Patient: sex F, age 55
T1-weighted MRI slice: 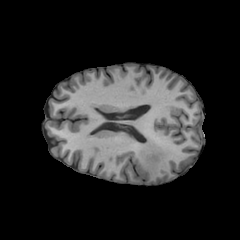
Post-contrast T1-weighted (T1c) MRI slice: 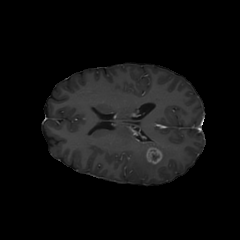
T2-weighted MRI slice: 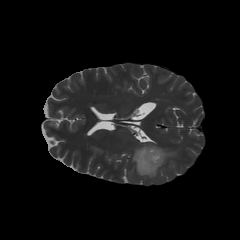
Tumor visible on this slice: yes
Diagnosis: Glioblastoma, IDH-wildtype
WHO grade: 4